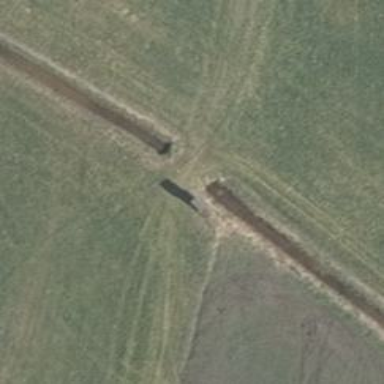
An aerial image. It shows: Culvert tunnel.